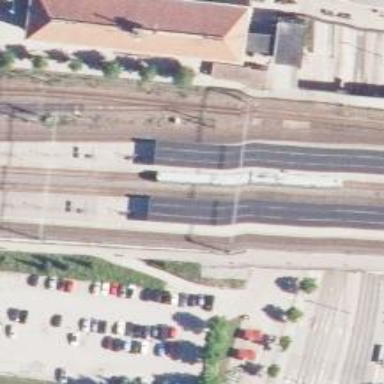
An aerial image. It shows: Close-up of railway platform edge.